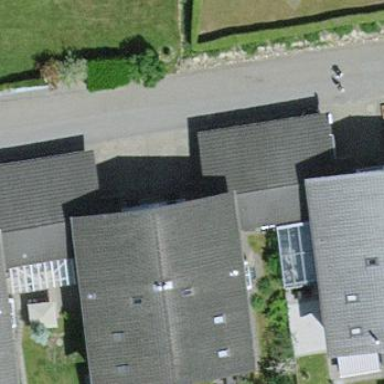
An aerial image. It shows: Group of garages.